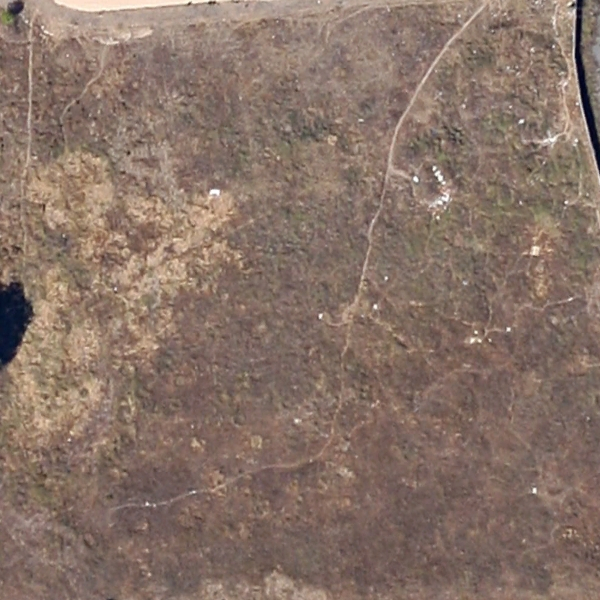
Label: BareLand